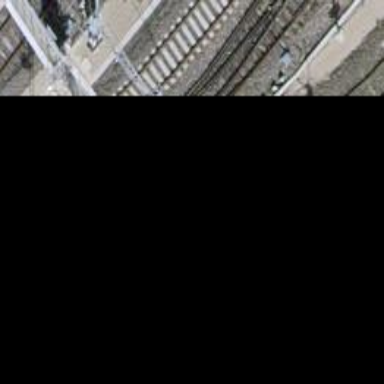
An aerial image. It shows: Railway track with contact line for electrification.